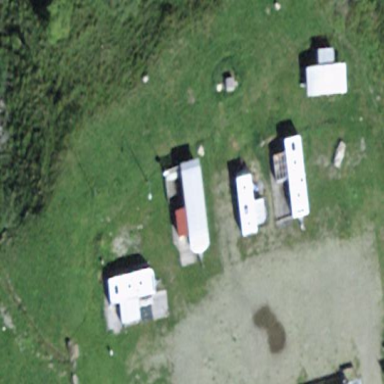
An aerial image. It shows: Campsite for tourism.